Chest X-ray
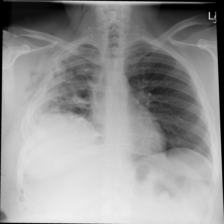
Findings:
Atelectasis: positive
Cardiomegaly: negative
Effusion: negative
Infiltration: negative
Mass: negative
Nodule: negative
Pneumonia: negative
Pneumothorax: negative
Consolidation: negative
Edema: negative
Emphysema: positive
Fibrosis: negative
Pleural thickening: negative
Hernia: negative